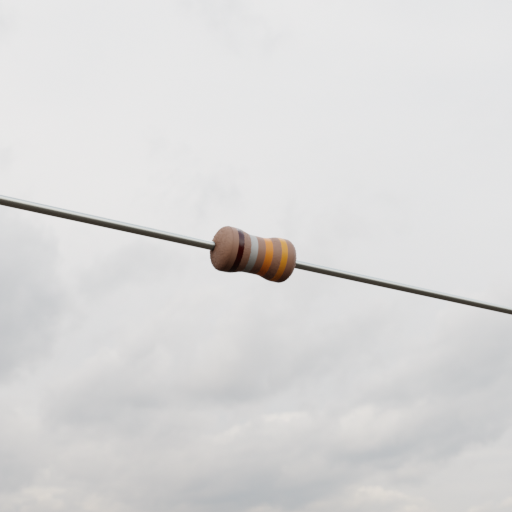
Resistor colour bands (in order): black, silver, orange, orange